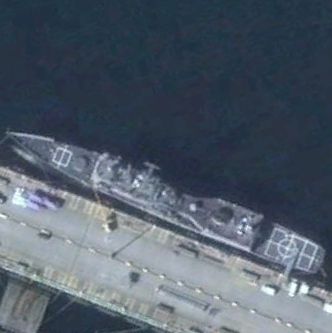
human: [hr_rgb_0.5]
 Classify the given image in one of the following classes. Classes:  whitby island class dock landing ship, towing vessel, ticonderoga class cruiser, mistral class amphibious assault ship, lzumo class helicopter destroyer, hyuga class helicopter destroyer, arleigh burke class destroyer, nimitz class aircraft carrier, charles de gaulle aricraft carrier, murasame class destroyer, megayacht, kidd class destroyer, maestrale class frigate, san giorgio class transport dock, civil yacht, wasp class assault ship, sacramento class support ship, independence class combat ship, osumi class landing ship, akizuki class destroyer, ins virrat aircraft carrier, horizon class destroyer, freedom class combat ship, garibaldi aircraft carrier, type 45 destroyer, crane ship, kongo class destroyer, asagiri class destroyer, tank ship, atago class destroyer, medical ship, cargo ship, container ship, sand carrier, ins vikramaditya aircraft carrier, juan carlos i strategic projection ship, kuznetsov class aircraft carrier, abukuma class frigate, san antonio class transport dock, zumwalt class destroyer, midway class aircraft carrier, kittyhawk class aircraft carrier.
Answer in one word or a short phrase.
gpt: Ticonderoga class cruiser